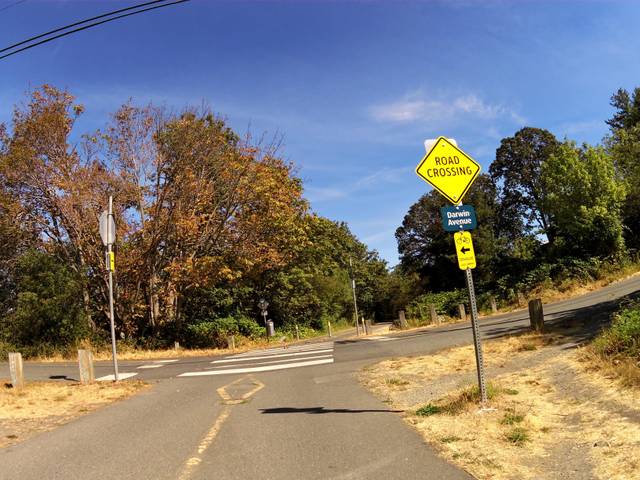
Region: Canada
Coordinates: 48.459, -123.375